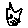
Label: cat